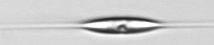
Label: Cylindrotheca